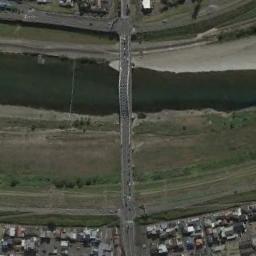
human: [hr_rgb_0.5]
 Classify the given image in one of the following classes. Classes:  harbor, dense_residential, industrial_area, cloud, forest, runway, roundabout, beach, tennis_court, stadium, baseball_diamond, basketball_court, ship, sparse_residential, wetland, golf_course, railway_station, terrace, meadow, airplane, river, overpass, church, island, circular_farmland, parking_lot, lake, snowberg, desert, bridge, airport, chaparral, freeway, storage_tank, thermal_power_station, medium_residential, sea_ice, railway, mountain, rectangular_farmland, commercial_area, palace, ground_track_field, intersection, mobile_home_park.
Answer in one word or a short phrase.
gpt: bridge